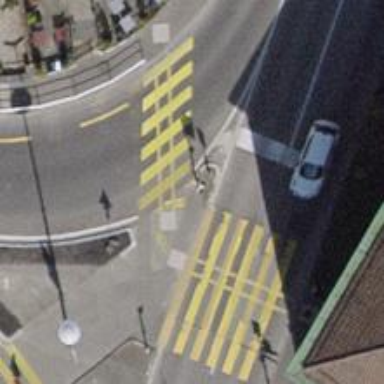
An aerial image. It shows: Crossing with traffic signals.